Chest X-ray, PA view. Patient: 36 years old, sex F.
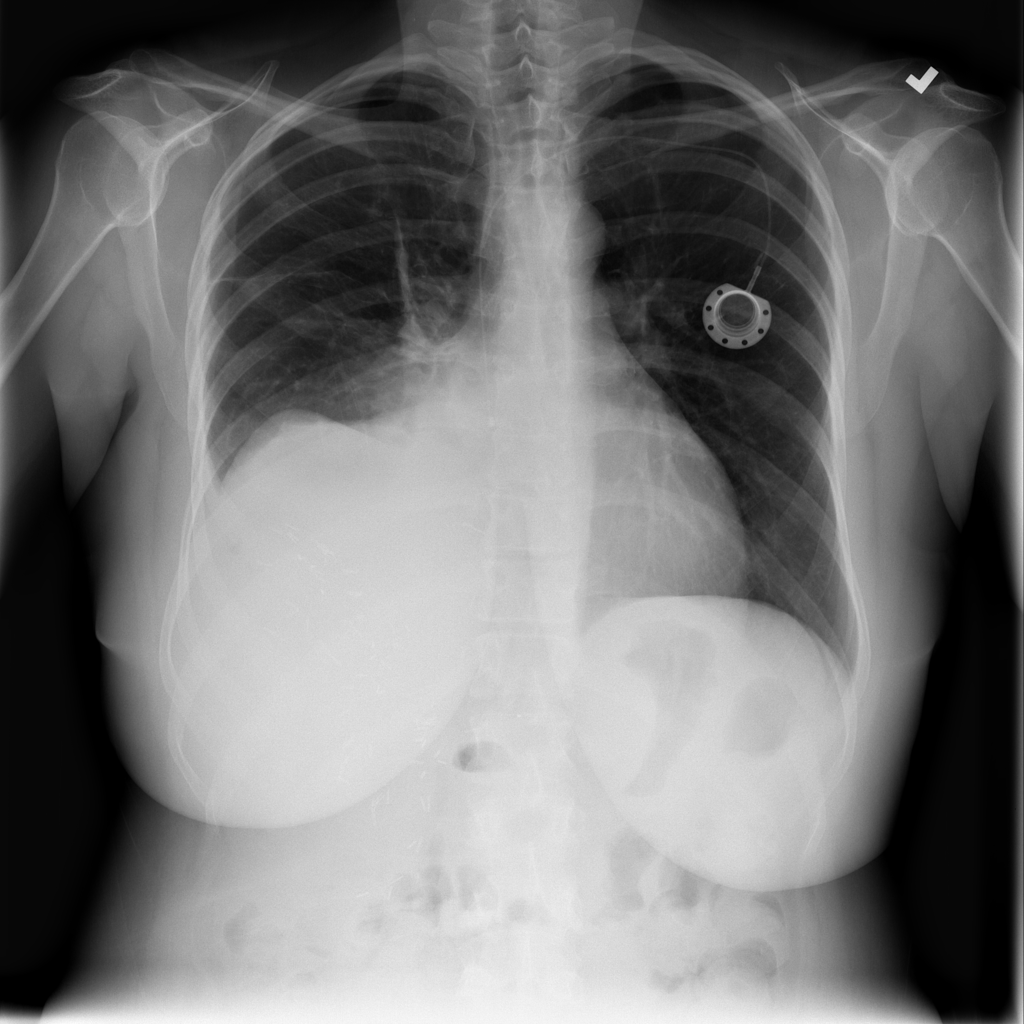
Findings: Consolidation, Mass